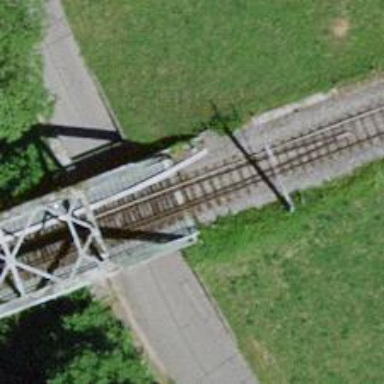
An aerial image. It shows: Bridge over electrified railway with contact lines.